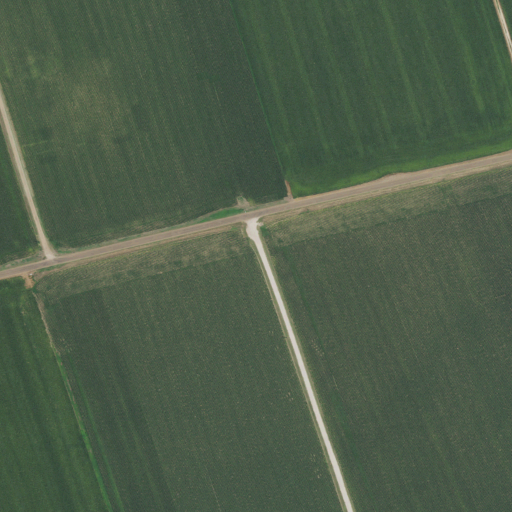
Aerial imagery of plain(s) in Texas named Rabbs Prairie containing cultivated crops, open development, low intensity development, medium intensity development, and high intensity development